Chest X-ray. View position: PA
Patient age: 53
Patient sex: F
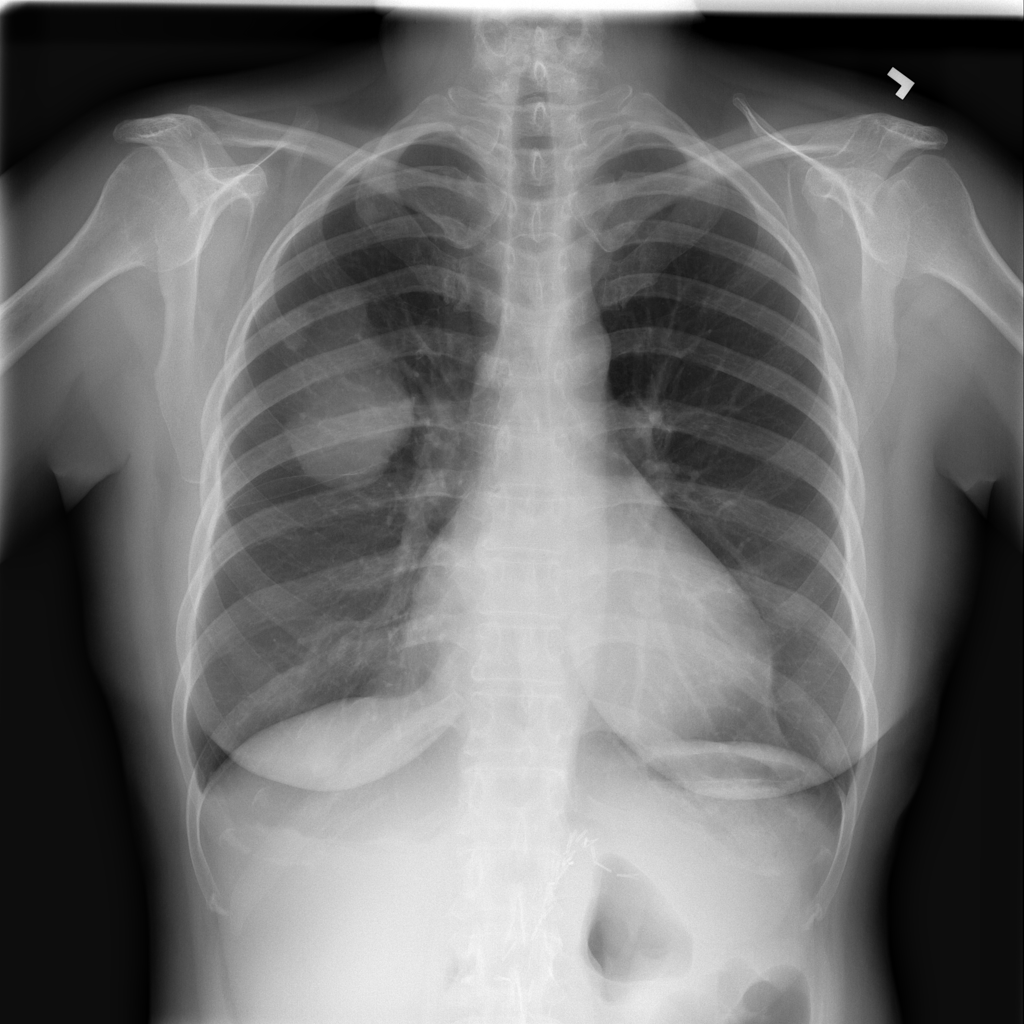
Finding: Pneumothorax